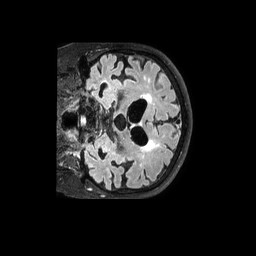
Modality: FLAIR
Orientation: coronal
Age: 70
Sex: male
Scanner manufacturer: philips
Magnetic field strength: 3 T
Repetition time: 4.8 s
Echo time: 0.34 s